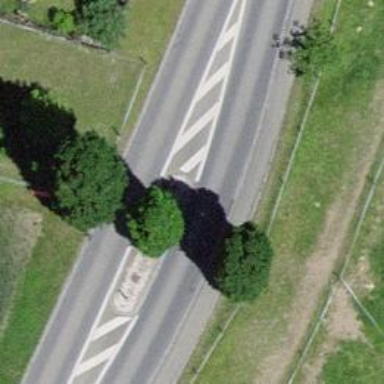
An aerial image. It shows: Traffic calming island.